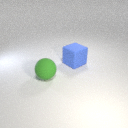
large green rubber sphere to the left of large blue rubber cube